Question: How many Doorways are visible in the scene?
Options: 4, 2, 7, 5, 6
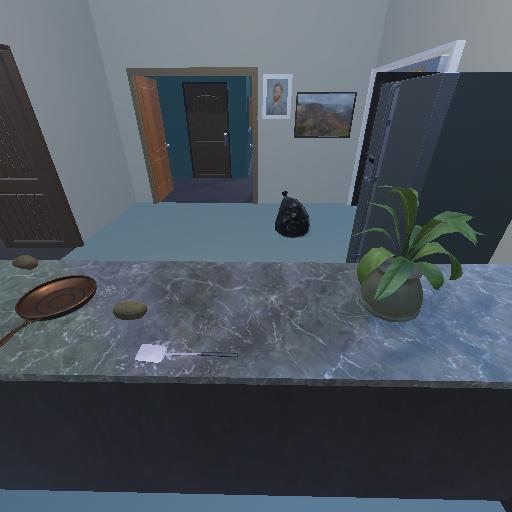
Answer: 4